Question: I created a sinusoid with frequency 550Hz that goes for 1 second
'''
fs=44100;
Duration=1; %second
Len=Duration * fs; %length of sinusoid
t=(0:Len-1)/fs;
x=sin(2*pi*550*t);
'''
for the purpose of exploring and learning, I have decided to take the short time Fourier transform of this signal. I did it as below:
'''
window_len=0.02*fs; %length of the window
hop=window_len/3; %hop size
nfft=2^nextpow2(window_len);
window=hamming(window_len,'periodic');
[S,f,t]=spectrogram(x,window,hop,nfft,fs);
'''
Now I want to plot the real versus imaginary value of 'S' for the frequency equal to 550 and see what happens. First of all, in the frequency vector I didn't have the exact 550. There was one 516.5 and 559.6. So, I just looked at the spectrogram and chose whichever that was close to it and picked that. When I tried to plot real vs imaginary of 'S' for the frequency I chose (over all time frames), the values all fall in 3 points as it shows in the attached plot. Why three points?

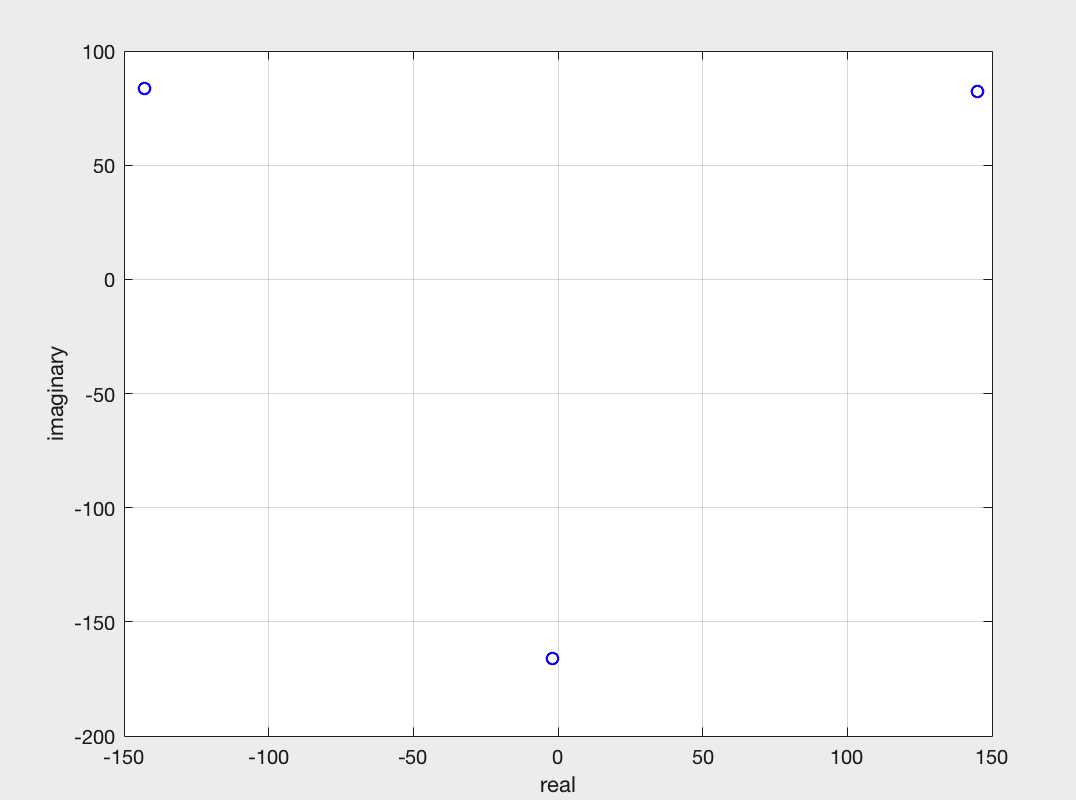
Answer: The phase of the STFT coefficients for the different windows depends on which data exactly the window "sees". So for your particular choice of window length and hop, it so happens that as you slide through your single-frequency sinusoid, there only three different data chunks that you window "sees". To see what I mean, just plot:
'plot(x(1:window_len),'x')'
'plot(x(1+hop:window_len+hop),'x')'
'plot(x(1+2*hop:window_len+2*hop),'x')'
'plot(x(1+3*hop:window_len+3*hop),'x')'
.. and if you continue you will see that the pattern repeats itself, i.e., the first plot for instance is the same as the fourth, the second as the fifth etc. Therefore you only have three different real-imaginary part combinations.
Of course, this will change if you change the window length and the hopsize, and you will get more points. For instance, try
'window_len =nfft;'
'hop=ceil(window_len/4)'
I hope that helps.